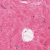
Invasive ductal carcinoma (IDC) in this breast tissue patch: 0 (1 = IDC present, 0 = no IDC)